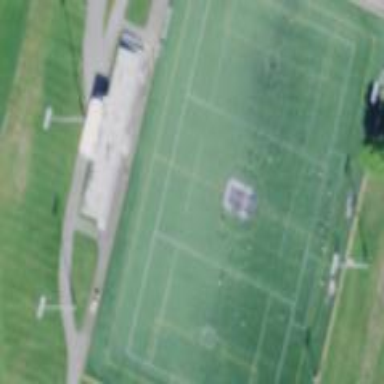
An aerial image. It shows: Soccer pitch for leisureland activities.